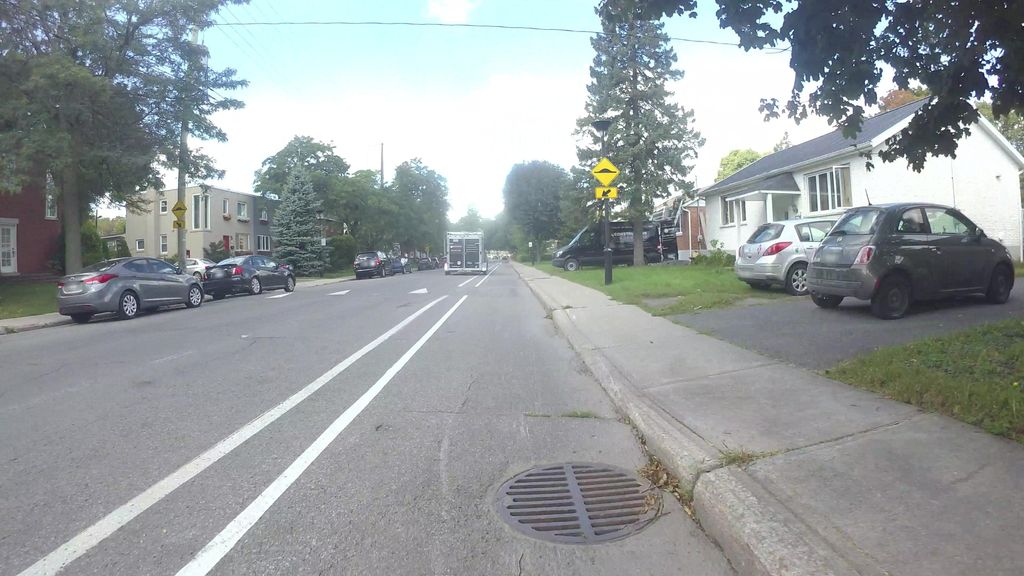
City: montreal